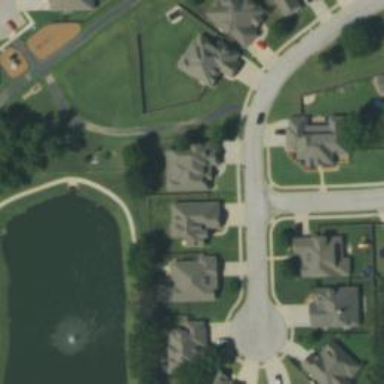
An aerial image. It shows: Neighborhood.